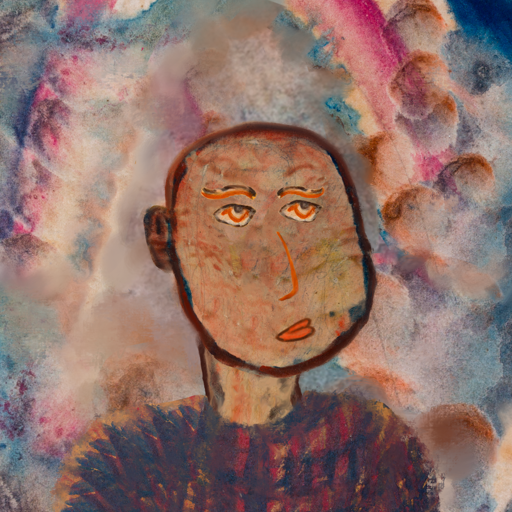
Background: Rupkatha, Head And Neck Side: Orphan, Face Side: Experience, Bust: In_The_Sun, Hair Side: Blank, Head Accessory: Blank, Second Necklace: Blank, Necklace: Blank, Baby: Blank